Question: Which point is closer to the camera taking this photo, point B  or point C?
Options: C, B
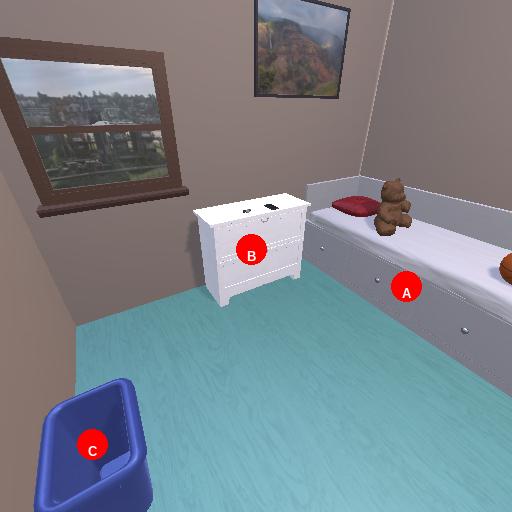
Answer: C